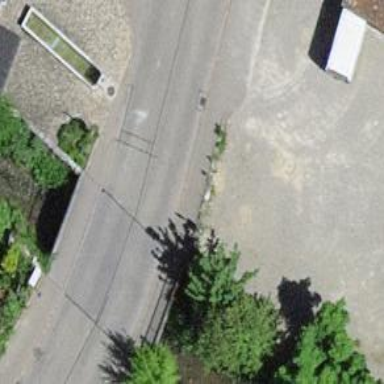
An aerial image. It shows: Paved tertiary road.